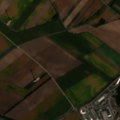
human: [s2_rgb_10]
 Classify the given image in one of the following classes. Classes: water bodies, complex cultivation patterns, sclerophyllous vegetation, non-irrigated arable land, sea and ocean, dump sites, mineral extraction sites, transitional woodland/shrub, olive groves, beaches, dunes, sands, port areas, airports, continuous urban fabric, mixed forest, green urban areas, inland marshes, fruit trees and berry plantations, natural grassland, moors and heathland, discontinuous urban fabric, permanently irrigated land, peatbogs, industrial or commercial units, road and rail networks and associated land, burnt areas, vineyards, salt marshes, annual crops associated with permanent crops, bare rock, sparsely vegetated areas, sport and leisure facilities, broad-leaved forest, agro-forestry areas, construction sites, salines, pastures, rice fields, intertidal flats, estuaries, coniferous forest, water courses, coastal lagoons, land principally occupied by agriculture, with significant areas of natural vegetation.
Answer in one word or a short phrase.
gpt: industrial or commercial units, sport and leisure facilities, non-irrigated arable land, broad-leaved forest